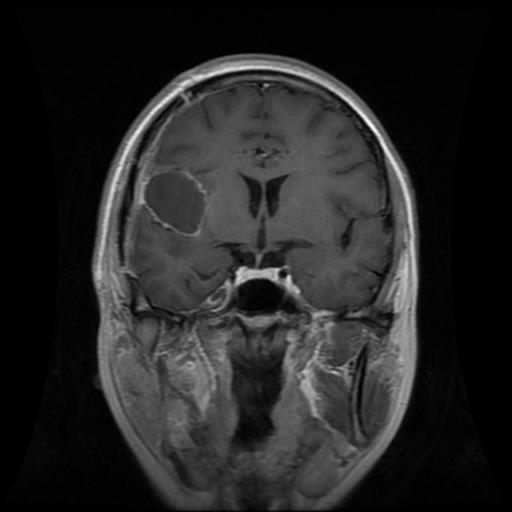
Label: glioma